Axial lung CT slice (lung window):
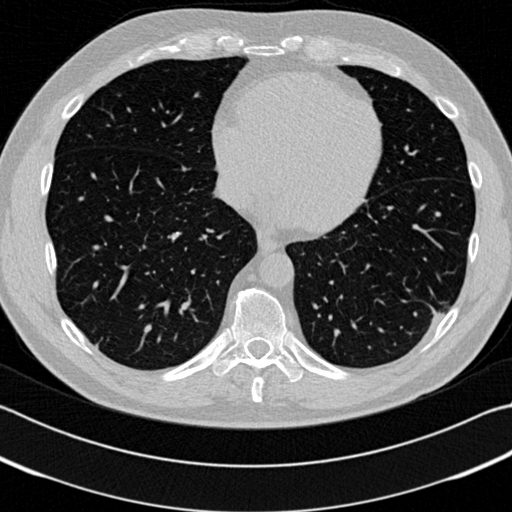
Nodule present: no